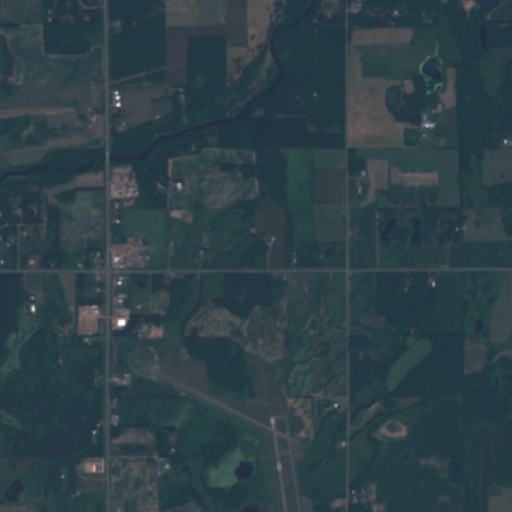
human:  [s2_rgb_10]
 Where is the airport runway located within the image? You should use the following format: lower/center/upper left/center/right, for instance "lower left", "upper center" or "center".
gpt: The airport runway is located in the lower center of the image.
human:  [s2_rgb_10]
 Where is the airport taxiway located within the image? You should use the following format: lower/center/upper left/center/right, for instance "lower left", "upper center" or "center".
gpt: The airport taxiway is located in the lower center of the image.
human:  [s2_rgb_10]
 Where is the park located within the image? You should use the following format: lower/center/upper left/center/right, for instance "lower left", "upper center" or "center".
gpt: The park is located in the lower left of the image.
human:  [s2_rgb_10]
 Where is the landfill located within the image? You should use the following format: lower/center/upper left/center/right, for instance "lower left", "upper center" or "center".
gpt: There is no landfill in the image.